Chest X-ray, PA view. Patient: 49 years old, sex F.
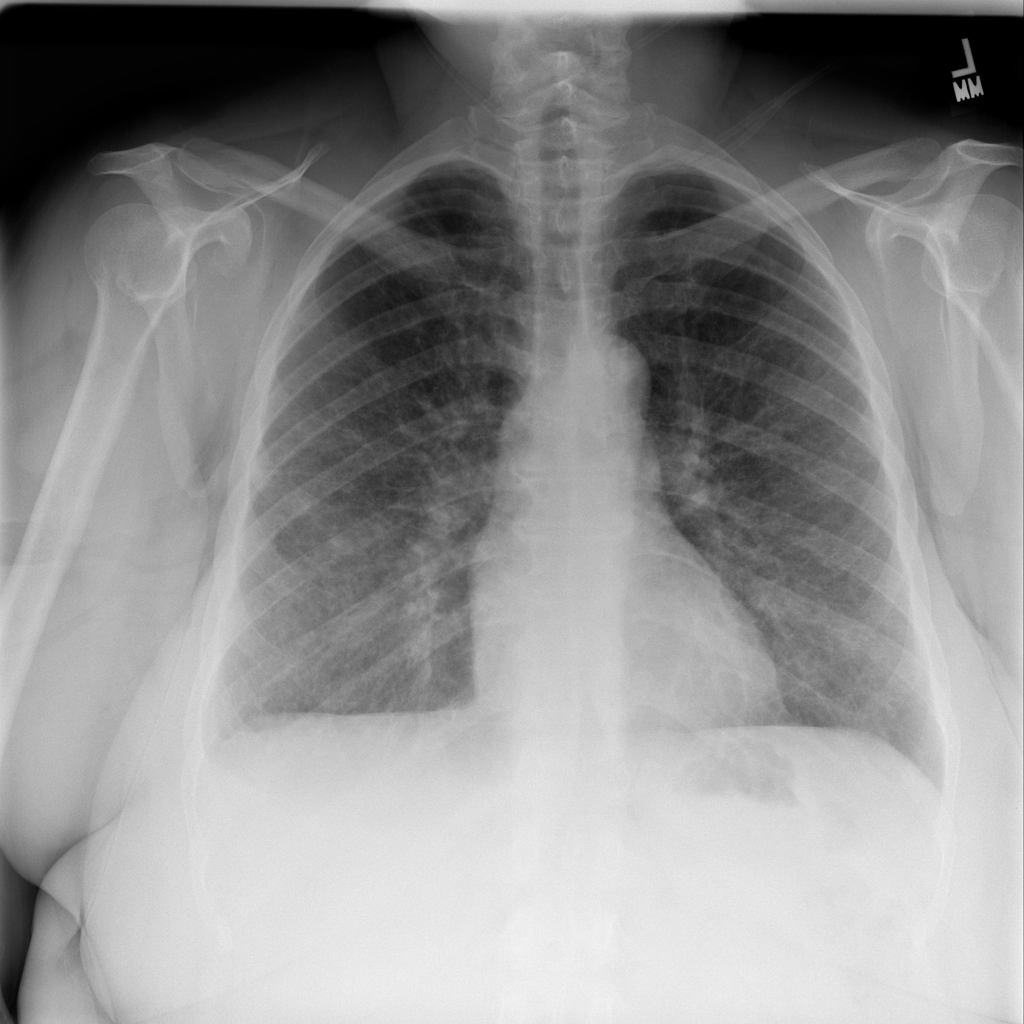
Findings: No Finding